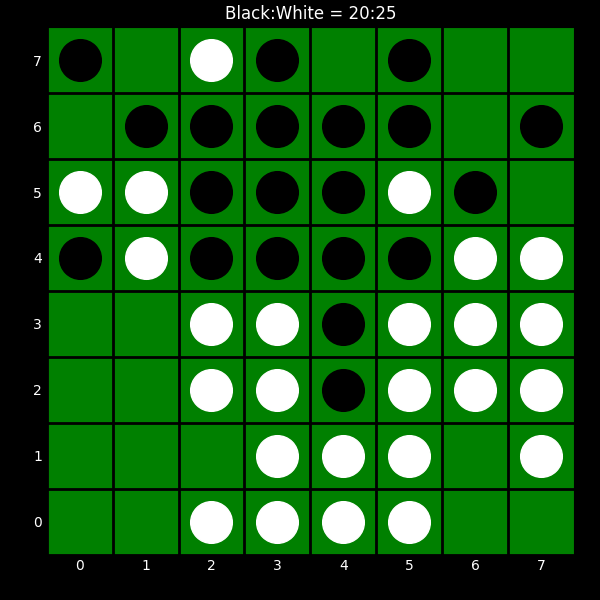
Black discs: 20
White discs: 25